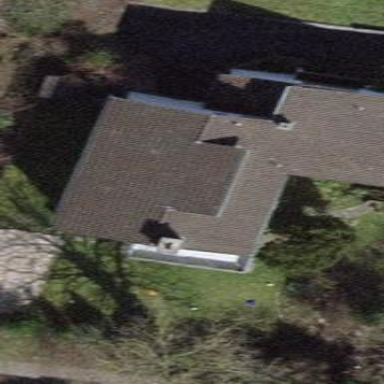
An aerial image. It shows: Detached building with flat roof.